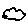
Label: cloud